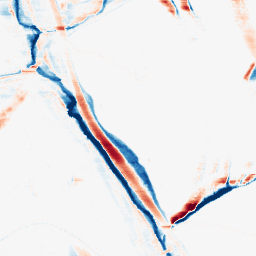
Category: morphological
Decomposition family: morphological_rect
Decomposition parameters: operation: average
width: 20
height: 3
Upsampling method: quadratic
Upsampling parameters: scale: 8
Upsampling scale: 8